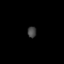
Tissue: lung
Cell type: Epithelial cells
Senescence score: 0.5494
Nuclear area (px): 97
Mean DAPI intensity: 66.093